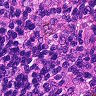
Metastatic tissue present: no